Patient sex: F
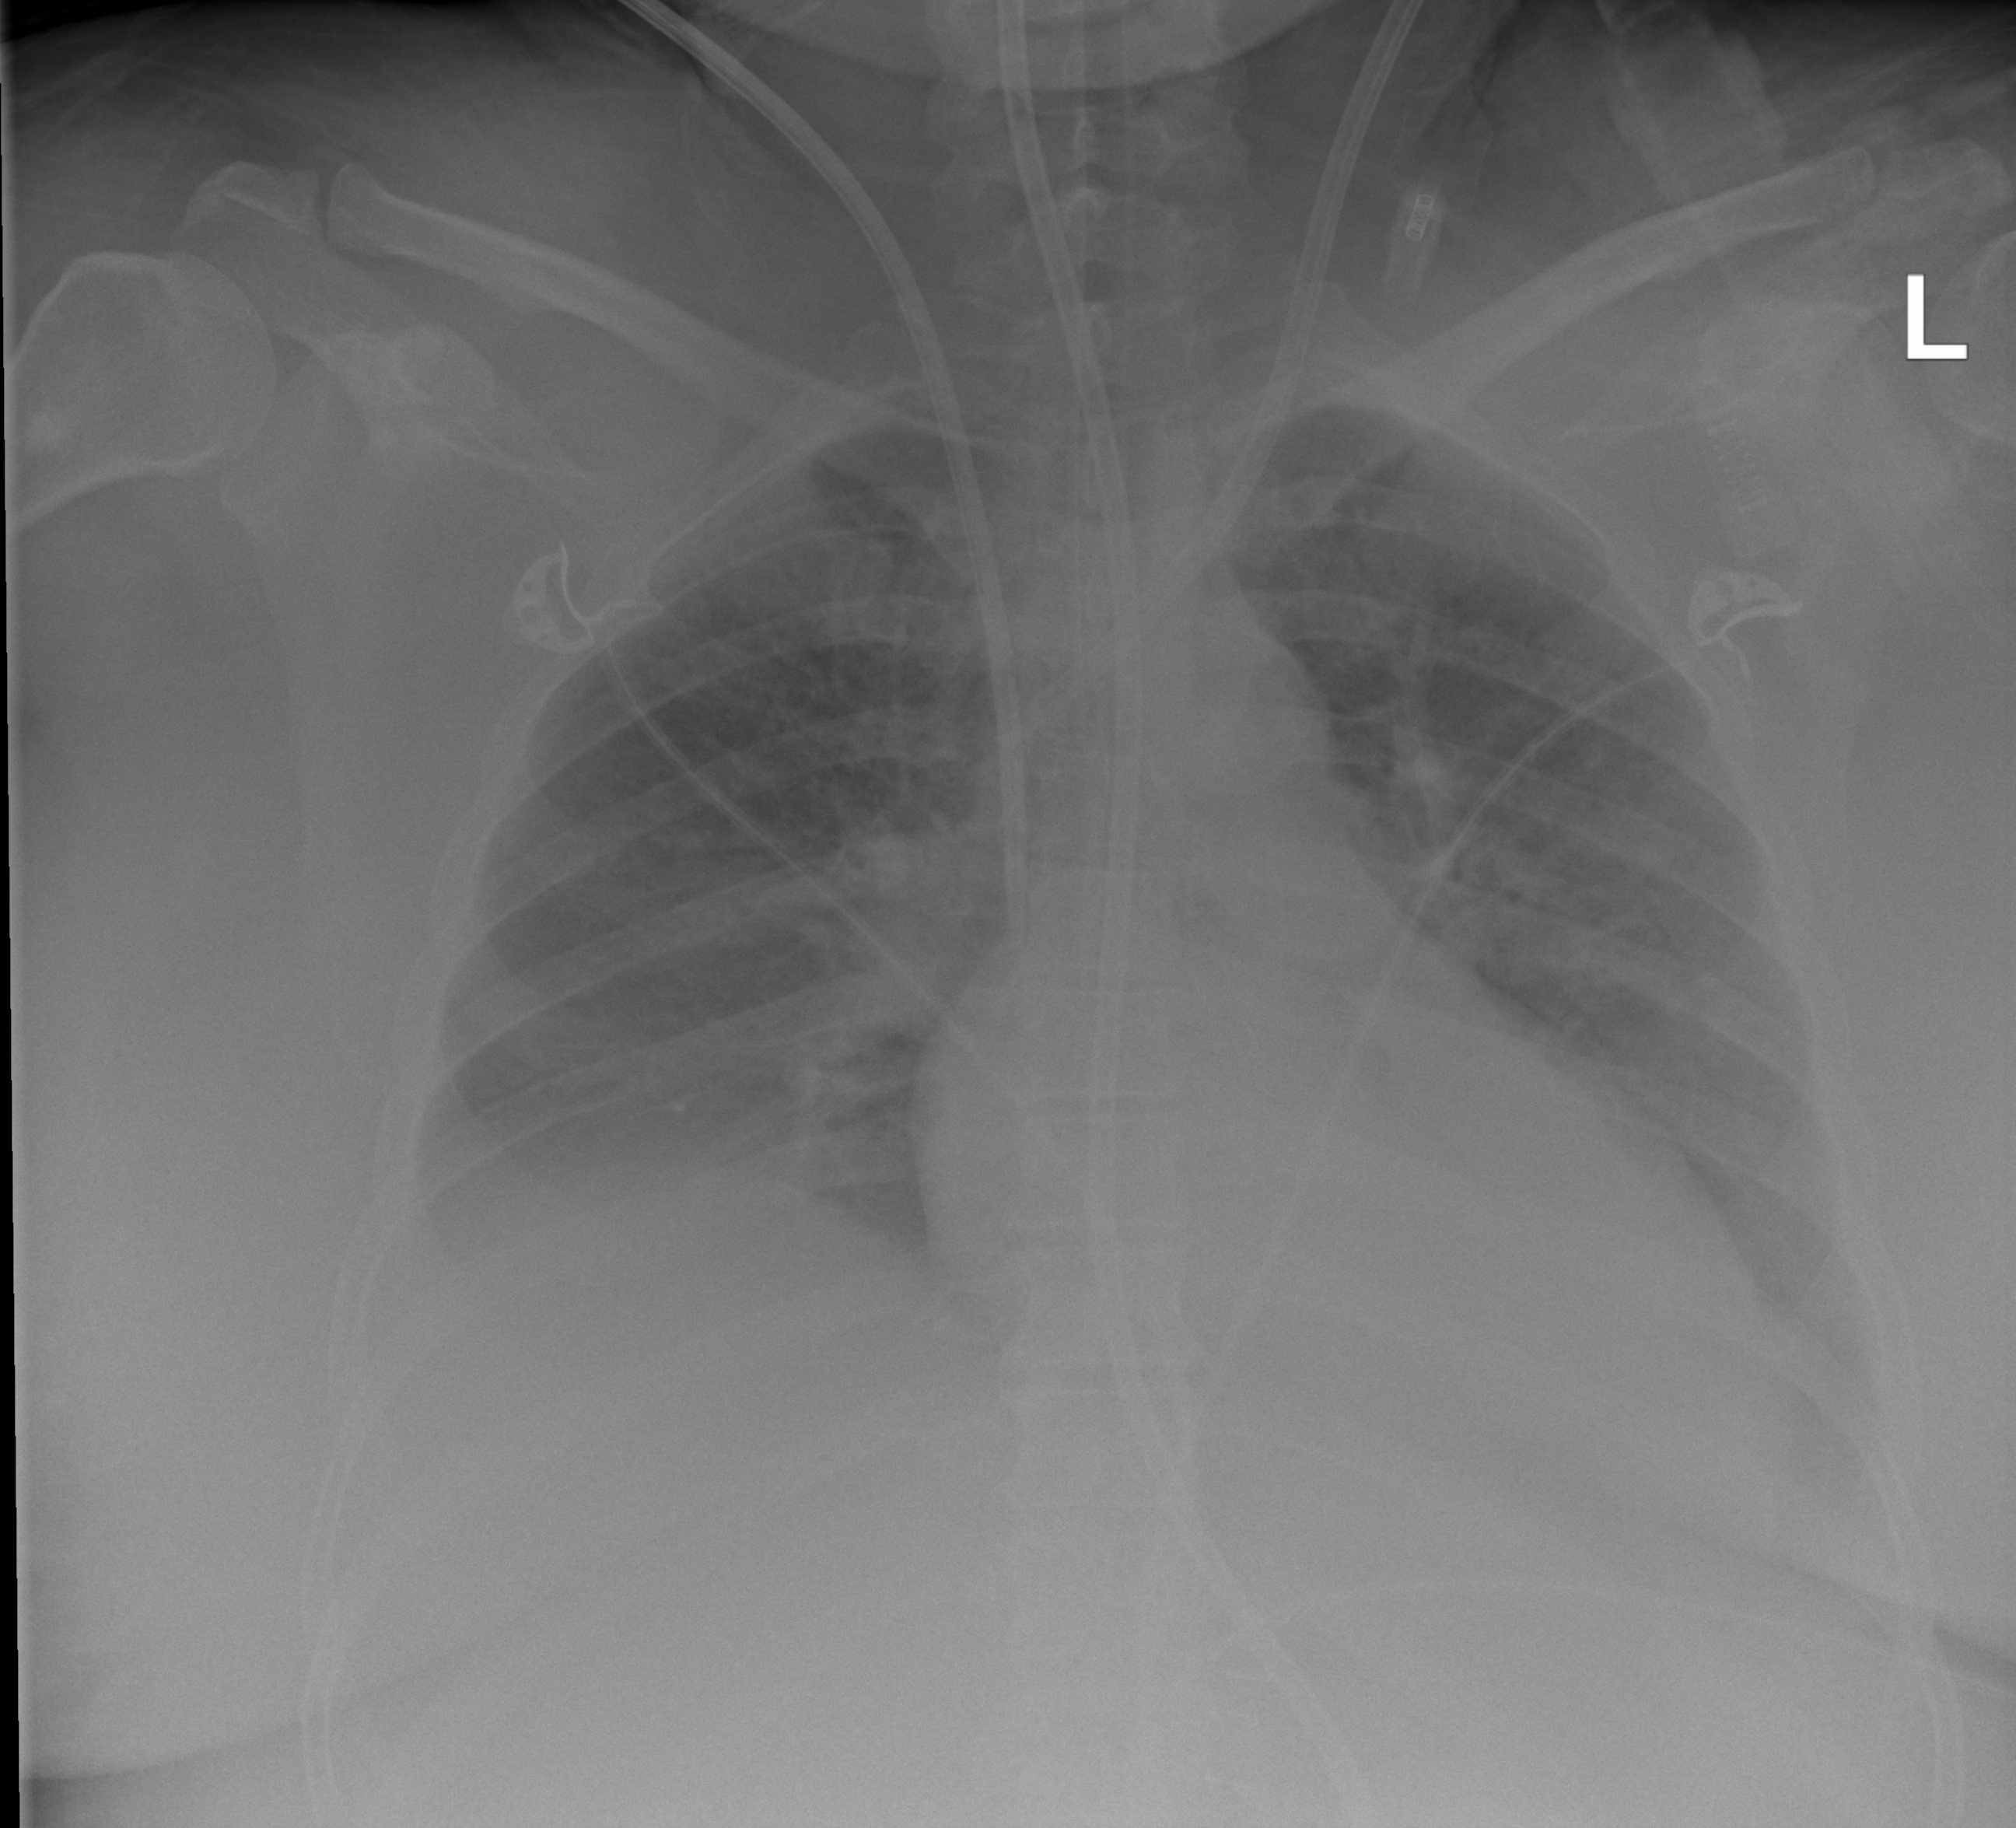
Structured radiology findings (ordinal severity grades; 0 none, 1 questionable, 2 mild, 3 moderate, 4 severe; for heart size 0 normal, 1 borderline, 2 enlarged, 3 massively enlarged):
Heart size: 2
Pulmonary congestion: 2
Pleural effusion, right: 2
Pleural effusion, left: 2
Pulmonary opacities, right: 1
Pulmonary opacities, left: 1
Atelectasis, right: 2
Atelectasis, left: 2